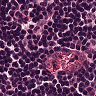
Metastatic tissue present: no